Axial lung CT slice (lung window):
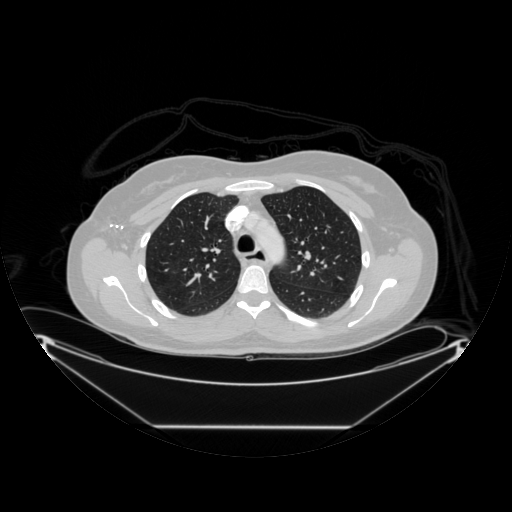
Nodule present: no